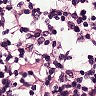
Metastatic tissue present: no